Question: When I extend the SherlockFragmentActivity to my class, I don't find the onCreate() method in the list of the override/implement methods. Curiously, onDestroy() is present. Any suggestions guys?
Screenshot:

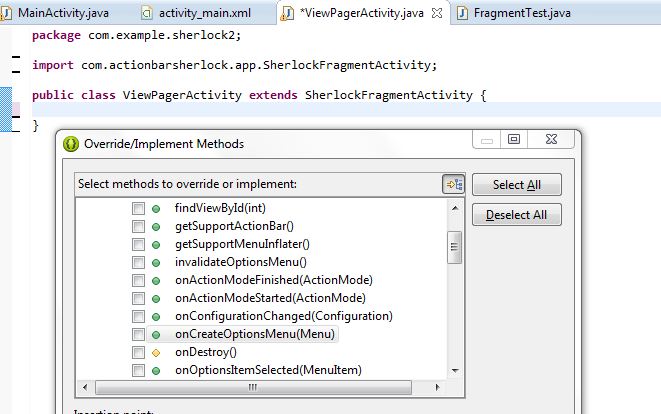
Answer: It extends FragmentActivity, which does have onCreate() to override